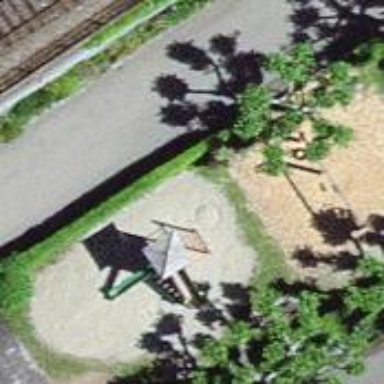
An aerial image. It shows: Playground area for leisure activities on the land.